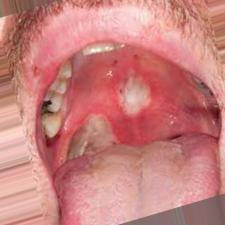
Condition: Mouth Ulcer